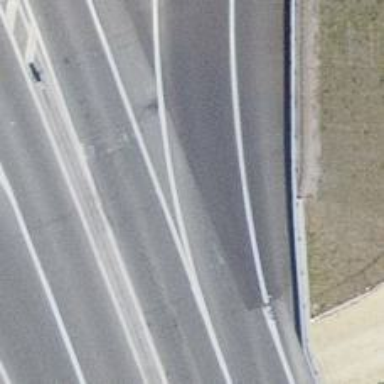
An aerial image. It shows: Asphalt motorway link.